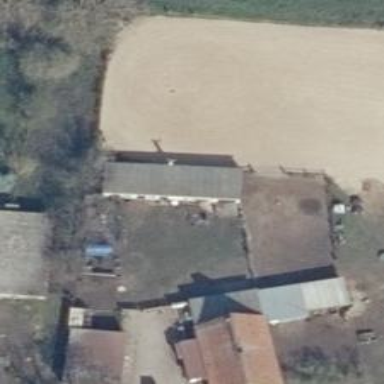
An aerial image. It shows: Equestrian sport is being practiced.